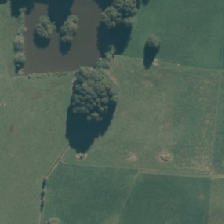
Land cover: indigenous_forest